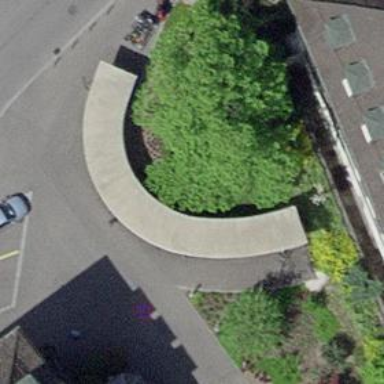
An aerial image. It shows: Bicycle parking area with stands.